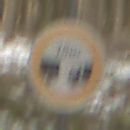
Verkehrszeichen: VerbotUnterschreitenMindestabstand
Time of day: MorningAfternoon
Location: Outdoor (Nature)
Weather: Overcast
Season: Winter
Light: Natural